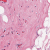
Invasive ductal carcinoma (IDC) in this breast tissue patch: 0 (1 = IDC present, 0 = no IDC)